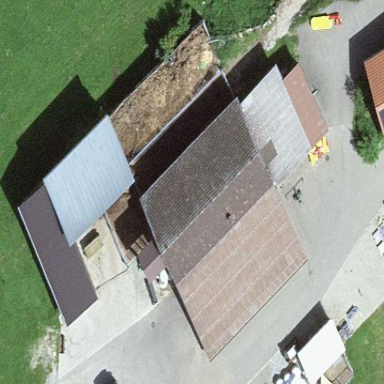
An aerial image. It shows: Gabled roof on farm auxiliary building.